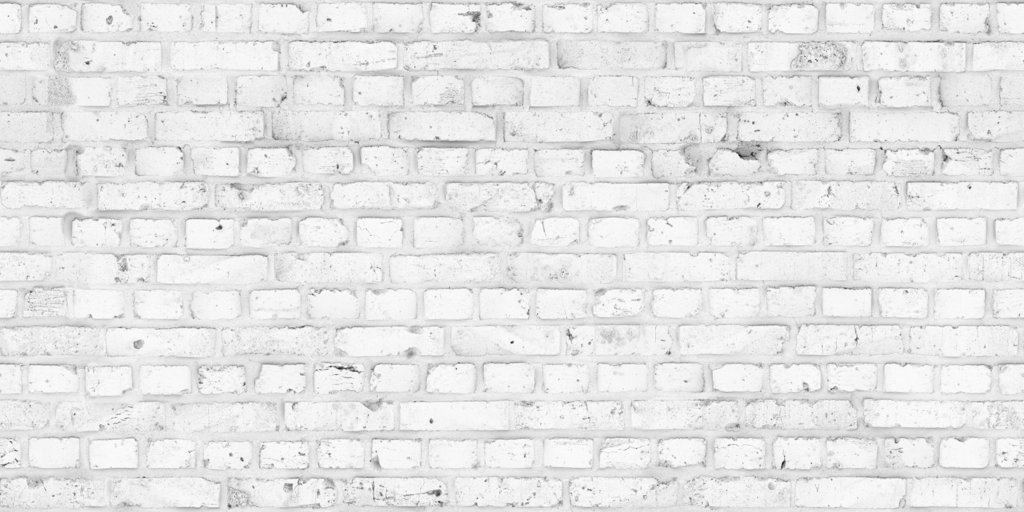
Texture map type: AmbientOcclusion